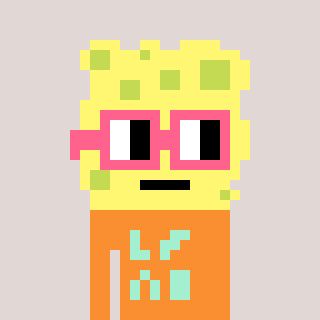
a pixel art character with square pink glasses, a sponge-shaped head and a orange-colored body on a warm background